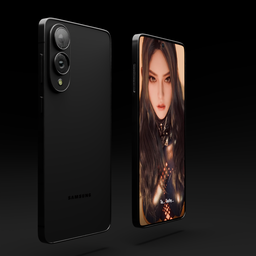
Label: electronics